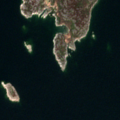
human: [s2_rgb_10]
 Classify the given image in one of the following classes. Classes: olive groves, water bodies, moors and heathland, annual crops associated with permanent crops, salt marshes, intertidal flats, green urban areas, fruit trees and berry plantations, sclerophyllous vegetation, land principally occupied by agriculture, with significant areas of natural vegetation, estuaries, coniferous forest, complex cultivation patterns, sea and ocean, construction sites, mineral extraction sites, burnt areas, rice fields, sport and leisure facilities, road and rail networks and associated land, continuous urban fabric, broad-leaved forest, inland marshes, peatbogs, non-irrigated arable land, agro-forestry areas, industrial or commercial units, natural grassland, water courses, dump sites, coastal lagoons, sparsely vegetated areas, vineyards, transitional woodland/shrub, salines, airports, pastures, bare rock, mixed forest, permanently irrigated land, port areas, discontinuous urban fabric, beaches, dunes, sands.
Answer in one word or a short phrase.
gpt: bare rock, sea and ocean